Question: I am creating a scatterplot (around 1,500,000 points), and I running regressions through it based on a factor variable (see below "halfs"). This is the picture:

As you can see it is difficult to see the "red" regression lines.
This is the data:
'''
For_Cov Per_chg halfs
1 <PHONE> 0.002400000 upper half
2 <PHONE> 0.002800111 upper half
3 <PHONE> 0.000800000 upper half
4 <PHONE> 0.000000000 upper half
5 <PHONE> 0.003200000 upper half
6 <PHONE> 0.000000000 upper half
7 <PHONE> 0.000000000 upper half
8 <PHONE> 0.007600000 upper half
9 <PHONE> 0.085200000 upper half
10 <PHONE> 0.003600000 upper half
'''
This is the code:
'''
ggplot(grid_gdp_full, aes(x = For_Cov, y = Def_Chg, group = factor(halfs))) +
geom_point(aes(colour = halfs), alpha = 0.1) +
stat_smooth(method = "lm", formula = y ~ x + I(x^2), size = 4, fullrange=TRUE, aes(group = halfs, colour = halfs), alpha = 1) +
xlab("Initial") +
ylab("Percent") +
ylim(0,0.10) +
scale_x_reverse() +
theme_bw() +theme(
axis.text=element_text(size=12)
,axis.title=element_text(size=14,face="bold")
,plot.background = element_blank()
,panel.grid.major = element_blank()
,panel.grid.minor = element_blank()
,panel.border = element_blank()
,panel.background = element_blank()
) +
theme(axis.line = element_line(color = 'black'))
'''
Does anyone how to change the code so that the regression lines will have different colors (regression line is created by stat_smooth) - possibly grey and blue for the two factor levels without changing the initial color of the points?
Here is the code I am using at the moment and I am still not able to get the two different colored lines:
'''
ggplot(grid_gdp_full, aes(x = For_Cov, y = Def_Chg, fill = factor(halfs))) +
geom_point(aes(colour = halfs), alpha = 0.1, colour="transparent",shape=21) +
stat_smooth(method = "lm", formula = y ~ x + I(x^2), size = 2, fullrange=TRUE, aes(group = factor(halfs)), alpha = 1) +
xlab("Initial") +
ylab("Percent") +
ylim(0,0.1) +
scale_x_reverse() +
theme_bw() +theme(
axis.text=element_text(size=12)
,axis.title=element_text(size=14,face="bold")
,plot.background = element_blank()
,panel.grid.major = element_blank()
,panel.grid.minor = element_blank()
,panel.border = element_blank()
,panel.background = element_blank()
) +
theme(axis.line = element_line(color = 'black')) +
scale_colour_manual(values = c("red","blue")) +
scale_fill_manual(values = c("grey","green"))
dev.off()
'''
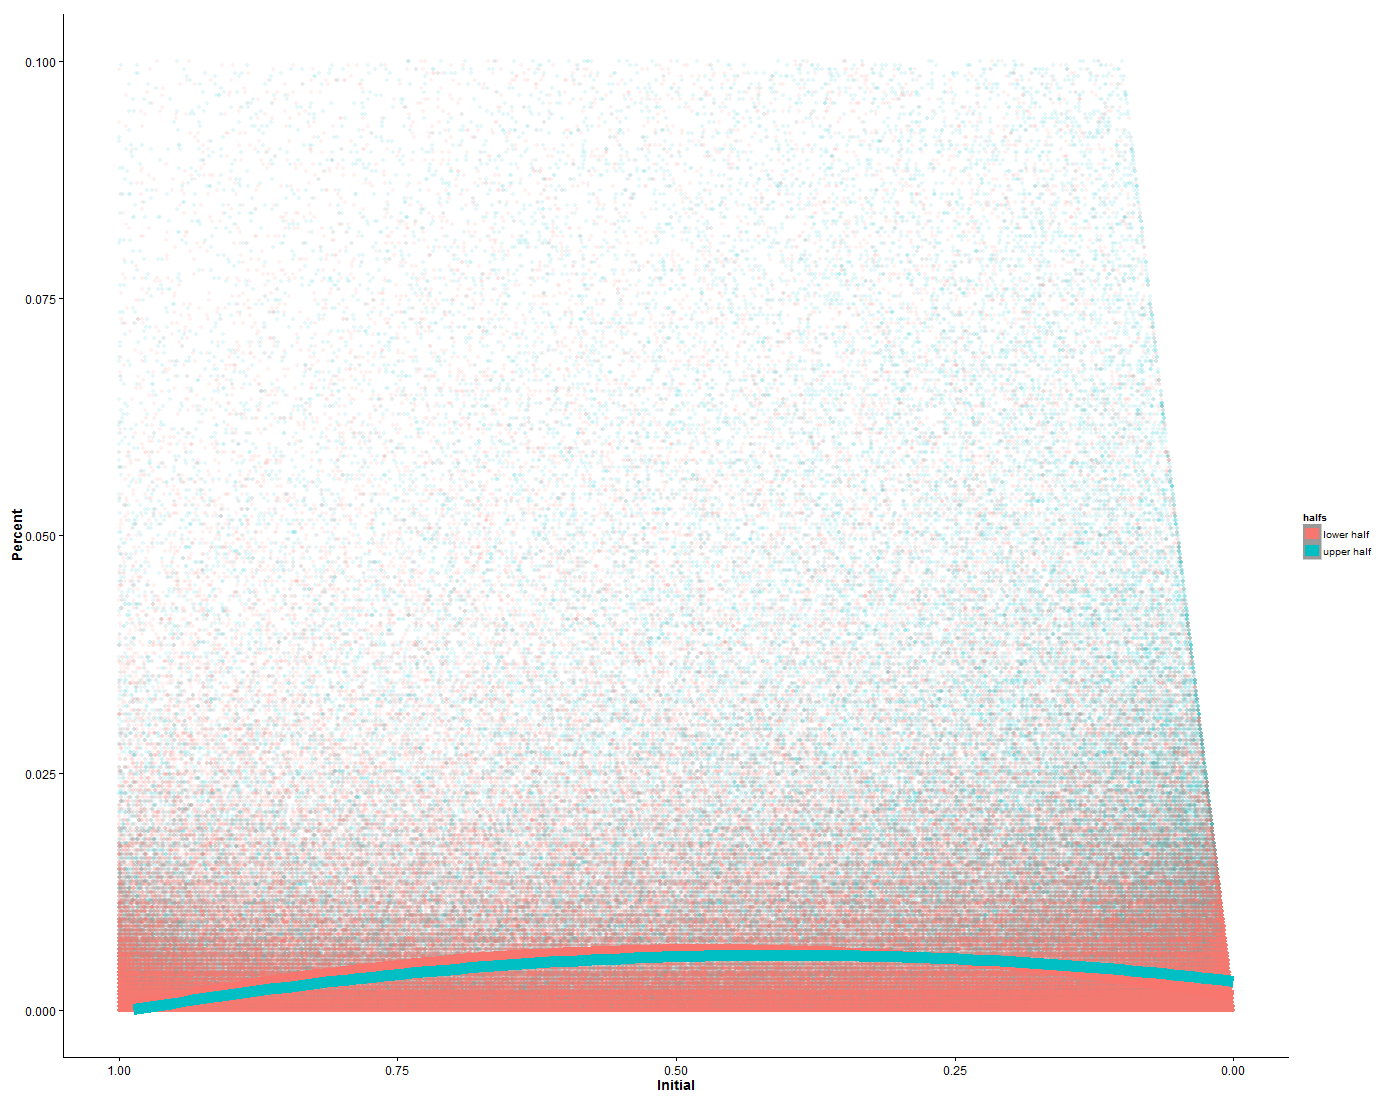
Answer: Taking advantage of point shape 21 we can use 'fill' for points and 'colour' for lines. Setting colours by scale_manual as we want. Note the 'colour=transparent' in 'geom_point' so we remove colour borders around points.
'''
ggplot(mtcars, aes(x=cyl,y=mpg,fill=factor(gear))) +
geom_point(aes(fill=factor(gear)),colour="transparent",shape=21) +
stat_smooth(aes(colour=factor(gear)),method="lm",se = FALSE) +
scale_colour_manual(values = c("red","blue", "green")) +
scale_fill_manual(values = c("orange","pink", "red"))
'''